Field crop: maize
Growth stage: 2
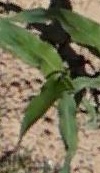
Species: maize